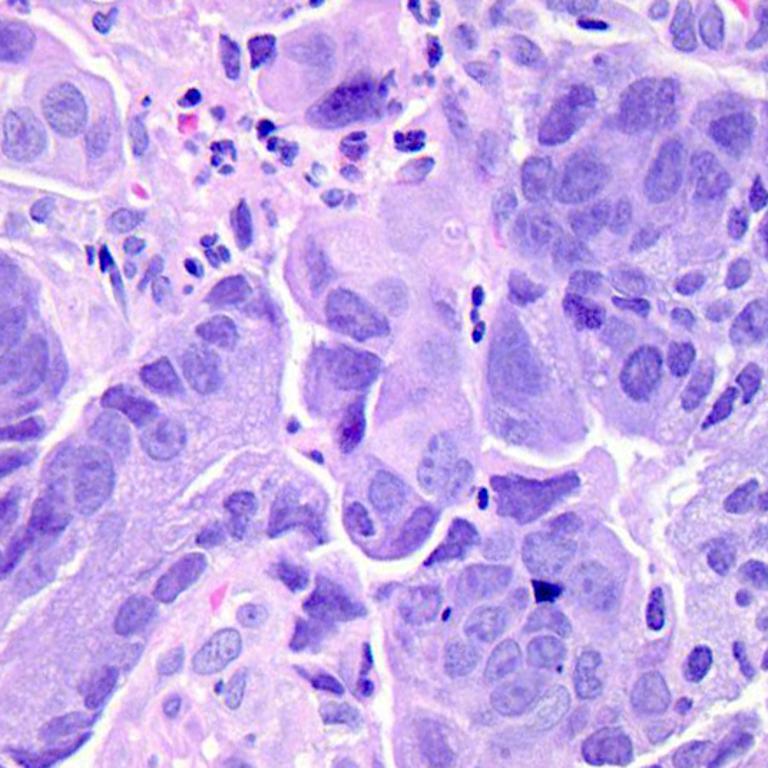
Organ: colon
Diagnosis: adenocarcinomas